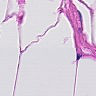
Metastatic tissue present: no